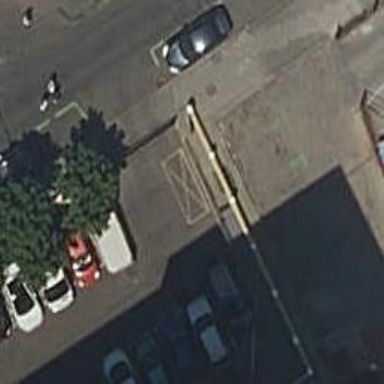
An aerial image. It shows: Gate.